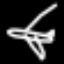
Label: airplane